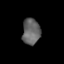
Tissue: skin
Cell type: Fibroblasts
Senescence score: 0.7005
Nuclear area (px): 458
Mean DAPI intensity: 100.087